Question: The title says it all.
I have the latest version of MinGW installed, along with the Qt 4.8.4 SDK and Qt Creator. I am running an x64 Windows 7 machine. While installing the Qt SDK, this error did come up:
'''
There is a problem with your MinGW installation:
The installer could not find a valid C:\MinGW\include\w32api.h
(The supported version is 3.2)
Do you still want to continue? (Your installation may not work)
'''
But according to <URL> is what I think it should look like.
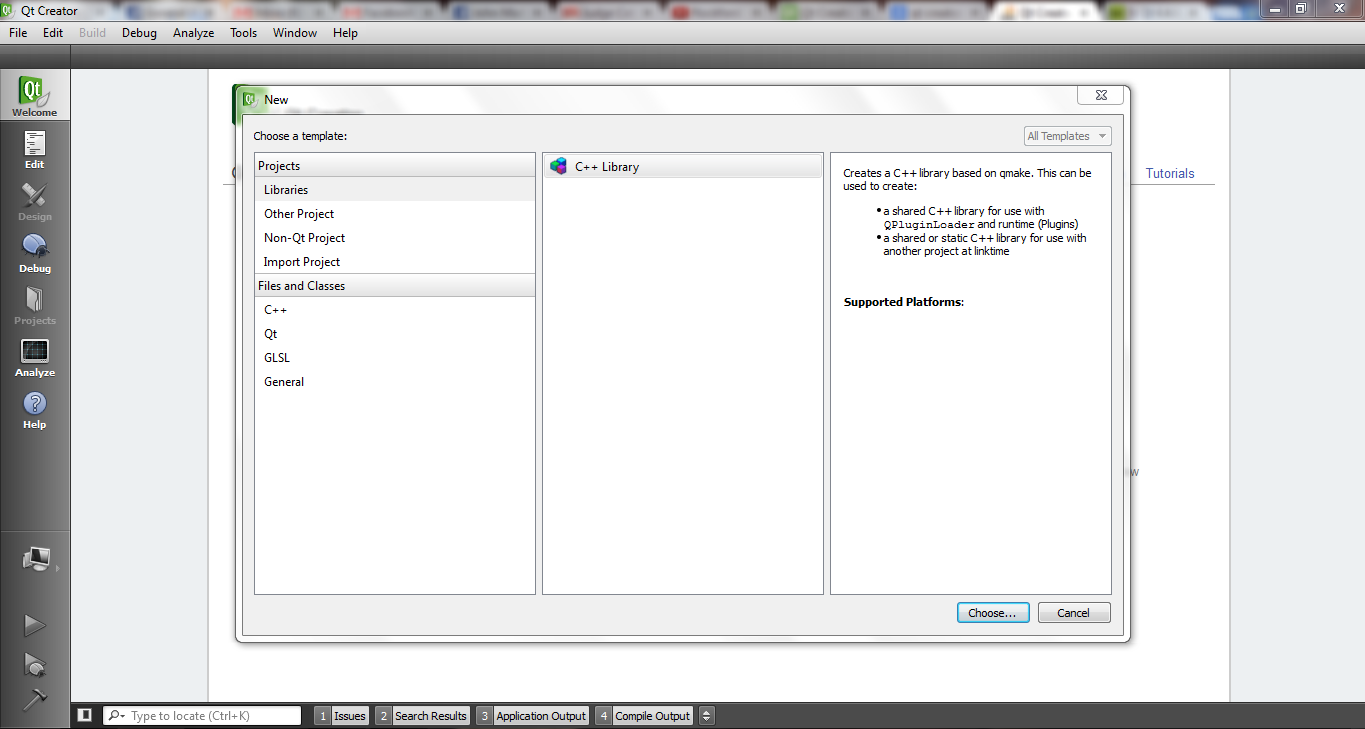
Answer: Please go to Tools->Options->Build & Run->Kits and check that there is a Qt version set up in the kit you are using.
If not, then check the Qt versions creator detected in Tools->Options->Build & Run->Qt versions. Is the version you want to use there? If not: Add it here. Note that there are some fixes for Mingw-based Qt versions in the upcoming version 2.6.1. So if Creator just does nothing after you add your qmake, then you want to grab the latest Qt5 (pre-)releases for an early version of the new creator.
Then return to the kits page and set one of the kits to use that version. Double check the other information while there.
Now you should be able to build your project. You might need to close/reopen it though.